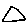
Label: triangle